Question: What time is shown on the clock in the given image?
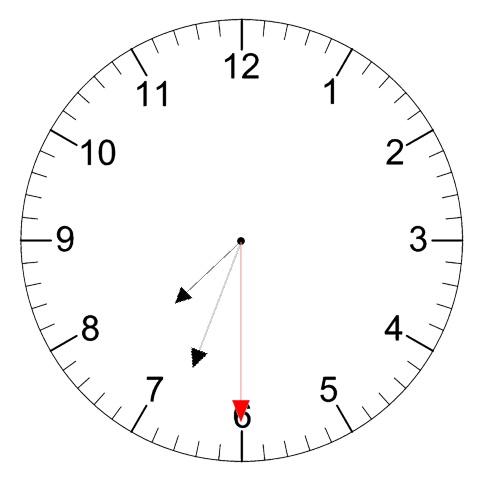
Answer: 07:33:30